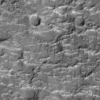
Label: not_dusty